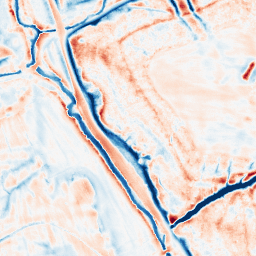
Category: edge_preserving
Decomposition family: bilateral
Decomposition parameters: d: 21
sigma_color: 25
sigma_space: 25
Upsampling method: sinc_blackman
Upsampling parameters: scale: 2
kernel_size: 16
Upsampling scale: 2